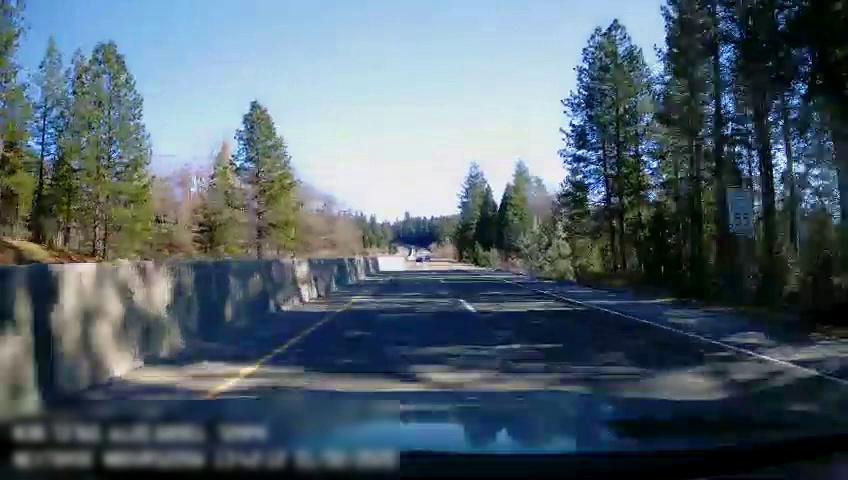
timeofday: Day
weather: Sunny
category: Drivable Space
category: Drivable Space
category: Lanes | Alternate Lane
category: Lanes | Current Lane
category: Lanes | Alternate Lane
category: Traffic | Signs